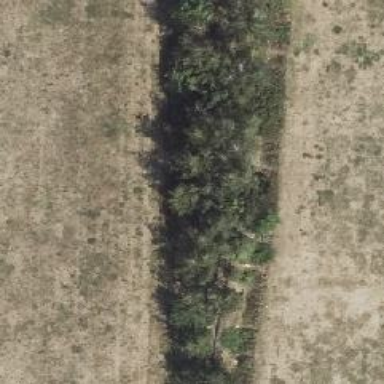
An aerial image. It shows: Disused railway track that holds historic significance.